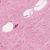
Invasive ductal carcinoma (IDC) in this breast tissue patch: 0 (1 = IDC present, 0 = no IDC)